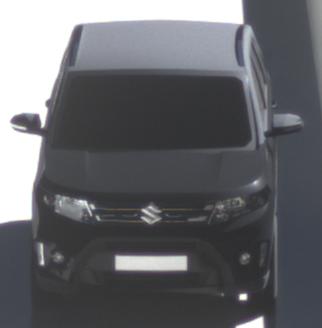
Make: Suzuki
Model: Vitara 1.6
Detailed model: Vitara (LY)
Model produced from: 2015/04
Model produced until: 2018/08
Doors: 5
Color: black
Road condition: wet road
Daytime: morning or afternoon
Contrast: high contrast